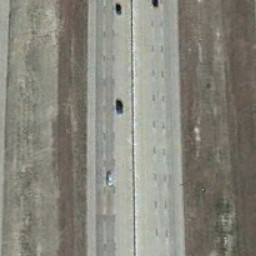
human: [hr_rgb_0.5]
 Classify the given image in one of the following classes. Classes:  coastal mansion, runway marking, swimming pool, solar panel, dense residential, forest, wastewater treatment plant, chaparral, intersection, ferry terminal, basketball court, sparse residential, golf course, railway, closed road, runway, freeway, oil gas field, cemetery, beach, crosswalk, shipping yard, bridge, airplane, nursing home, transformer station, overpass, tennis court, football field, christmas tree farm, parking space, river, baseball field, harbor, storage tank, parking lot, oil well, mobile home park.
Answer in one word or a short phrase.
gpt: freeway